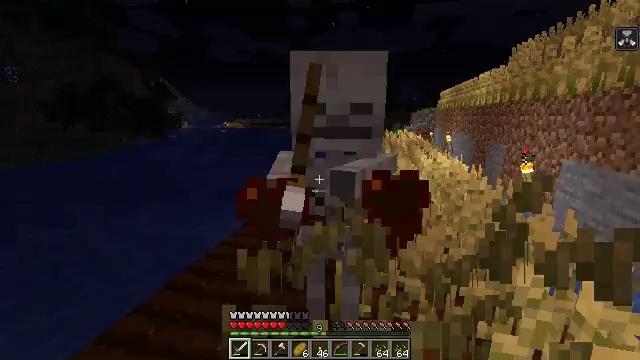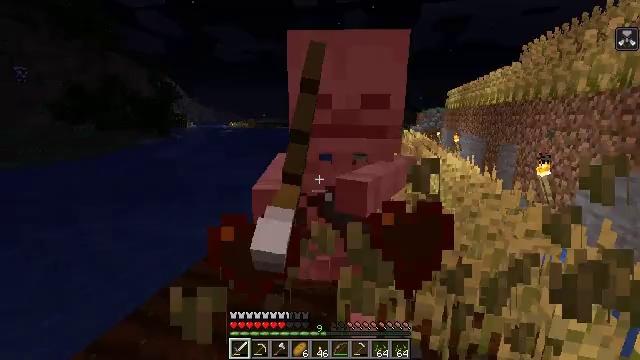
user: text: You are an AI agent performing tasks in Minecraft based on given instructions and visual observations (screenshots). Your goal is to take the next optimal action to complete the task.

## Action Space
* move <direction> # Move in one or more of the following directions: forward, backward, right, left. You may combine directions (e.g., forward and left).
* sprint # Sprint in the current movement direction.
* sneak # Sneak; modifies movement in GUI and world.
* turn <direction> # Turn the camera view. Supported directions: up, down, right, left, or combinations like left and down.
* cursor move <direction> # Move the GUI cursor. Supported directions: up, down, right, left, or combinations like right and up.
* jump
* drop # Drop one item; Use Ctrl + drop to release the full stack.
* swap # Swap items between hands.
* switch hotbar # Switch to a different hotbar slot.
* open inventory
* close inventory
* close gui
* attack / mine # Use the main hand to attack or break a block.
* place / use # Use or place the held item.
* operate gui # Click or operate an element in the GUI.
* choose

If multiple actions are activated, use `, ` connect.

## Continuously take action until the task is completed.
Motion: motion action
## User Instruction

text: Gather wheat by left-clicking on it.
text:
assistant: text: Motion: move forward, turn left, attack / mine
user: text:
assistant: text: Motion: attack / mine